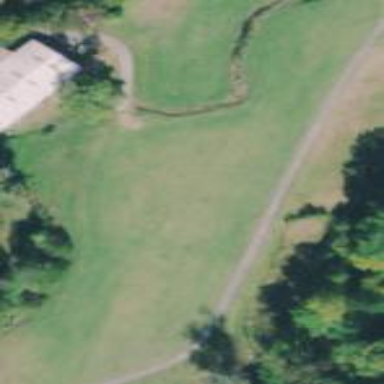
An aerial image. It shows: Golf fairway surrounded by grass.